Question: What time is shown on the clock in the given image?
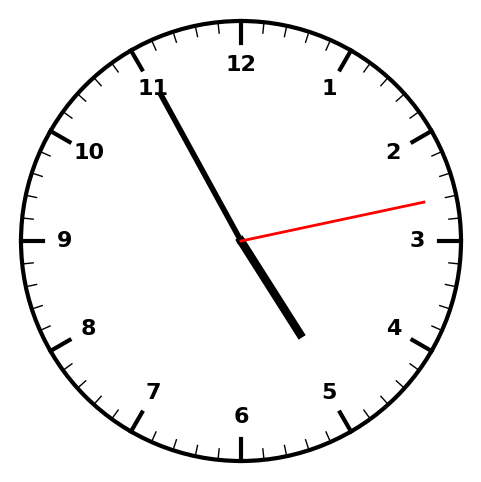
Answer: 04:55:13